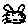
Label: cat